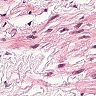
Metastatic tissue present: yes